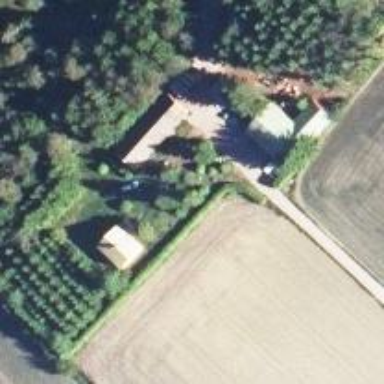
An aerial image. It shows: Farm.